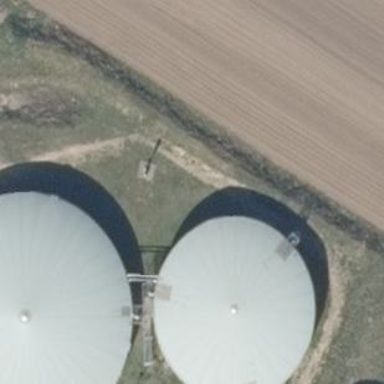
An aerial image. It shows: Storage tank building.